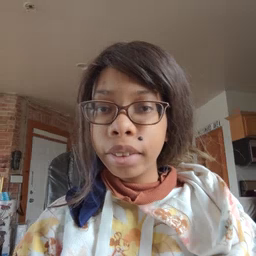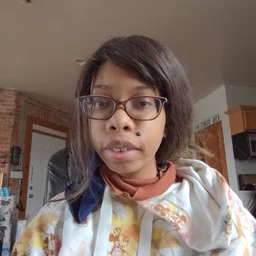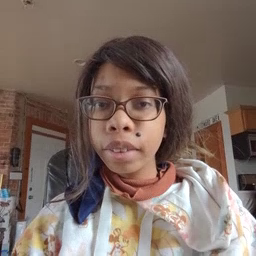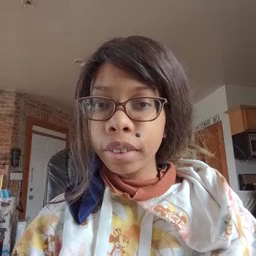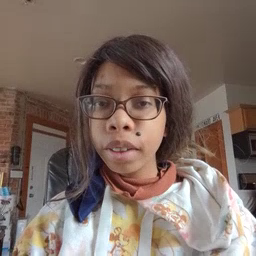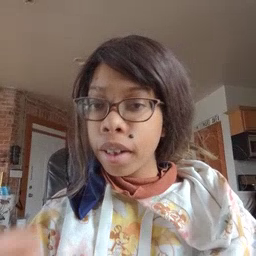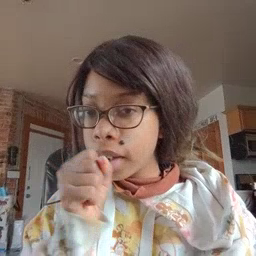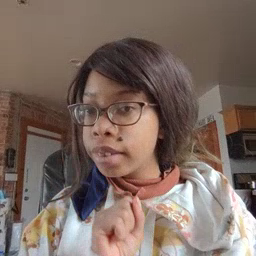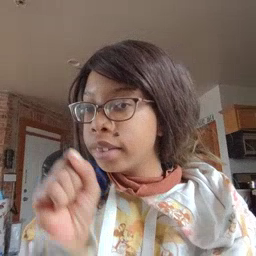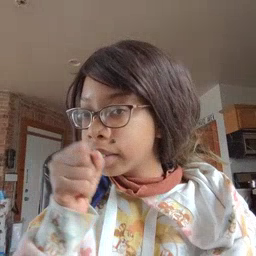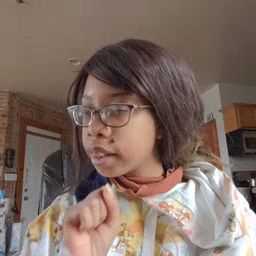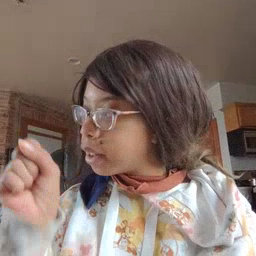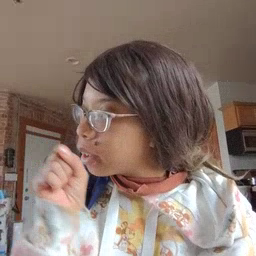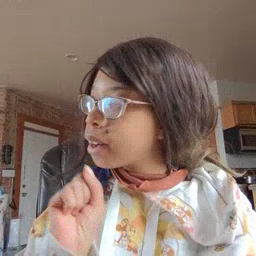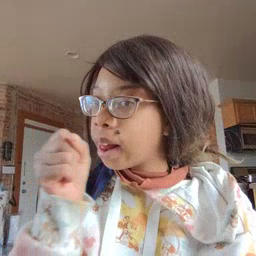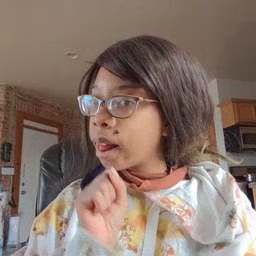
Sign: icecream